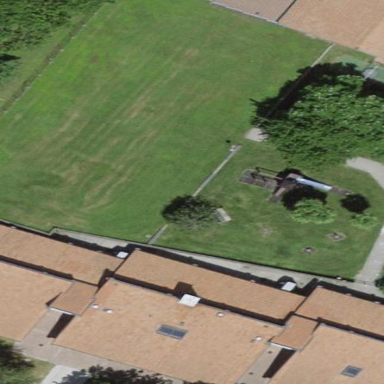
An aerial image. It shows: School building.